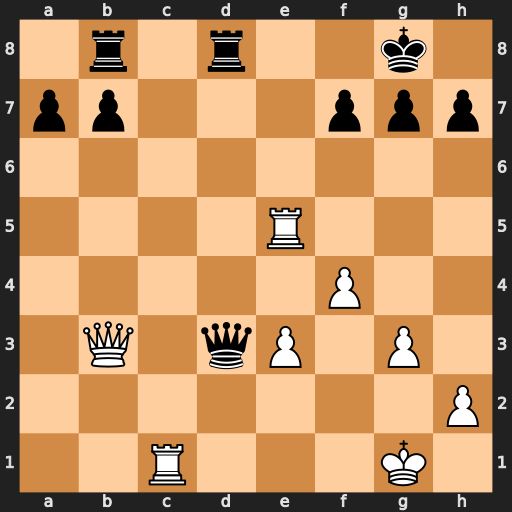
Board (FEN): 1r1r2k1/pp3ppp/8/4R3/5P2/1Q1qP1P1/7P/2R3K1
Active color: w
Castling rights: -
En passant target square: -
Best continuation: Re8+ Rxe8 Qxd3